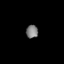
Tissue: lung
Cell type: Endothelial cells
Senescence score: 0.6049
Nuclear area (px): 152
Mean DAPI intensity: 125.993